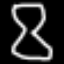
Label: hourglass